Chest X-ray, PA view. Patient: 34 years old, sex F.
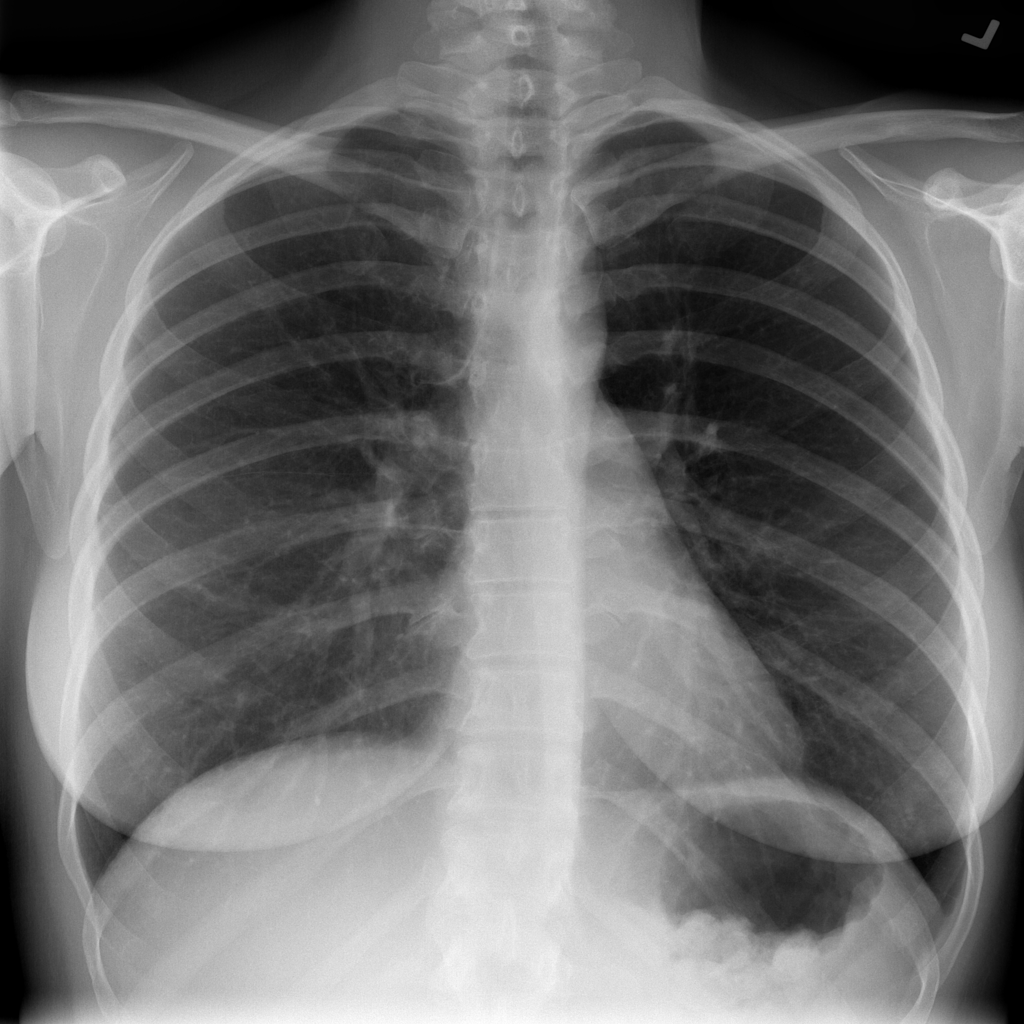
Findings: Infiltration